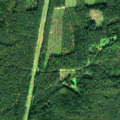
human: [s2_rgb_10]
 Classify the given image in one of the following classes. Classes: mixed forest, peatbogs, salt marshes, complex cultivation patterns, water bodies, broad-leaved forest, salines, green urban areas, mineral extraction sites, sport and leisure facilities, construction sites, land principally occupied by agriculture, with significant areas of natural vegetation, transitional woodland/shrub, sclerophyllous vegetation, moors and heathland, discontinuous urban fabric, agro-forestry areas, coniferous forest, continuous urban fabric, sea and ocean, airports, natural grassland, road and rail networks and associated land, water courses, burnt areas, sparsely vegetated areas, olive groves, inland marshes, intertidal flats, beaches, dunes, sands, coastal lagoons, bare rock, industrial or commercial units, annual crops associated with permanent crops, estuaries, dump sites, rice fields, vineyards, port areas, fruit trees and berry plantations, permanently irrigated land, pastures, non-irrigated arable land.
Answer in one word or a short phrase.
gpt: coniferous forest, mixed forest, transitional woodland/shrub